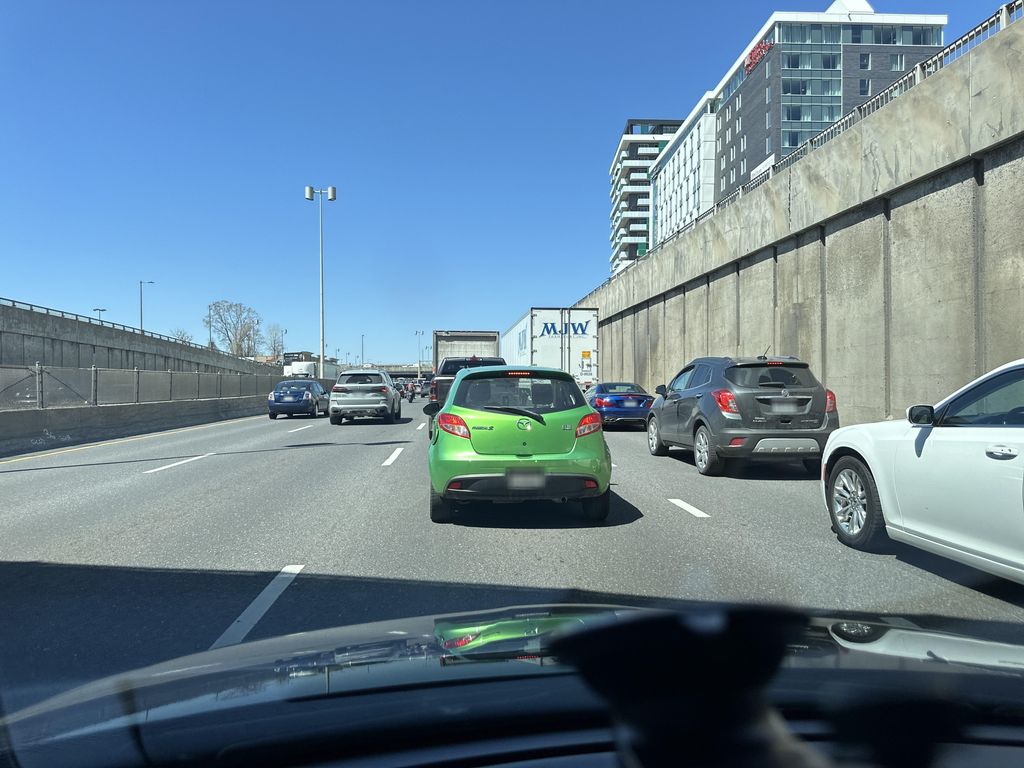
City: montreal